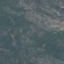
Land use / land cover: HerbaceousVegetation